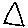
Label: triangle